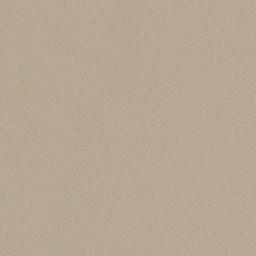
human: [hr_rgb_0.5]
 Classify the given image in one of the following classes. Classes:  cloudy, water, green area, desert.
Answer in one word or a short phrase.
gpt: desert